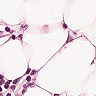
Metastatic tissue present: yes